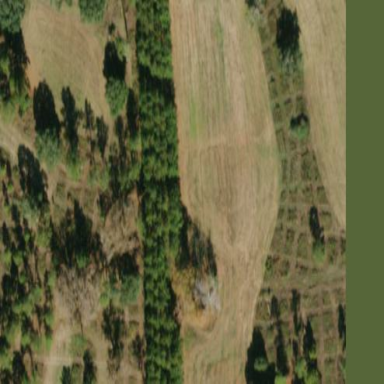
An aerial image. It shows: Orchard.